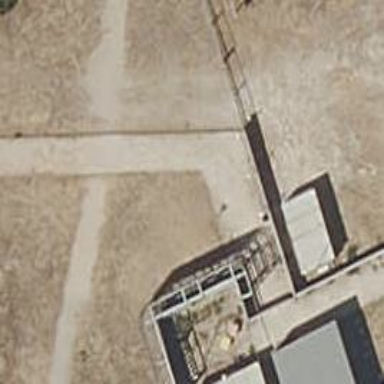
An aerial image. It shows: Gate.